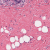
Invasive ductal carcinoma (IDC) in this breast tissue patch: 0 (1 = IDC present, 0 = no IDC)